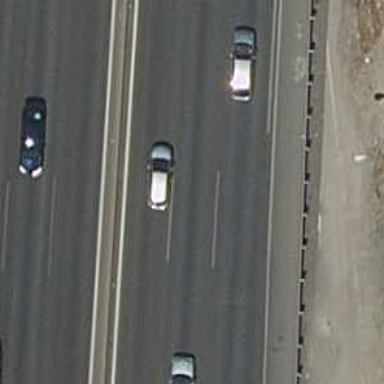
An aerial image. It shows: Motorway.